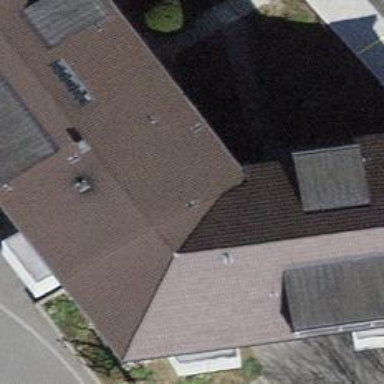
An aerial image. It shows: Building with tile roof.